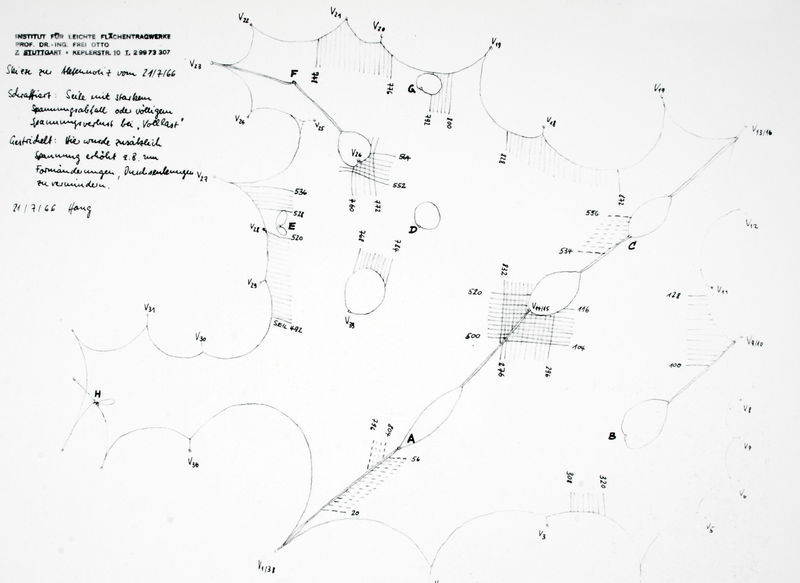
Titel: Analytische Skizze zur Zugspannung
Künstler: Frei Otto
Schlagwörter: baum, weiß, wolken, dreieck, grau, schwarz, skizze, zeichen, zeichnung, zart, kreis, schrift, papier, formen, grafik, schattierung, linien, datum, zahlen, ziffern, striche, oben, rechtecke, regen, bögen, punkte, kurven, gewölbe, unterschrift, links, linie, kohle, text, buchstaben, kreise, beschriftung, worte, bleistift, entwurf, stift, ecken, zahl, plan, zeilen, nummern, geraden, handschrift, raster, beschreibung, legende, wissenschaft, notiz, notizen, abmessung, wölkchen, ellipsen, ellipse, werte, ebogen, rundg, ternen, verbindungens